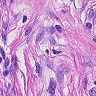
Metastatic tissue present: yes